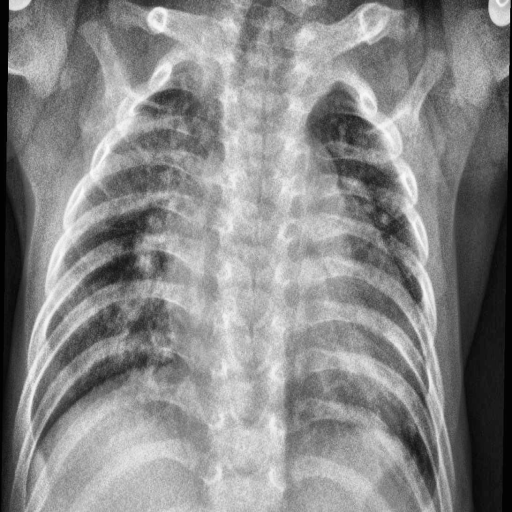
Finding: PNEUMONIA